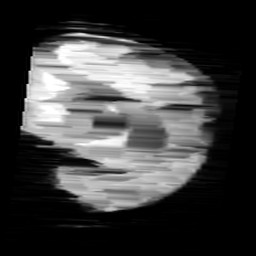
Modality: minIP
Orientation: sagittal
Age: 11
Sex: male
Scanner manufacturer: siemens
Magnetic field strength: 3 T
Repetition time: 0.027 s
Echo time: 0.02 s